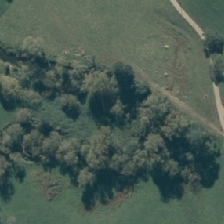
Land cover: broadleaved_indigenous_hardwood